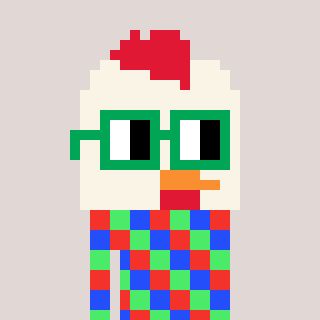
a pixel art character with square green glasses, a chicken-shaped head and a gold-colored body on a warm background